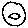
Label: smiley face